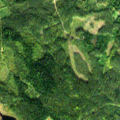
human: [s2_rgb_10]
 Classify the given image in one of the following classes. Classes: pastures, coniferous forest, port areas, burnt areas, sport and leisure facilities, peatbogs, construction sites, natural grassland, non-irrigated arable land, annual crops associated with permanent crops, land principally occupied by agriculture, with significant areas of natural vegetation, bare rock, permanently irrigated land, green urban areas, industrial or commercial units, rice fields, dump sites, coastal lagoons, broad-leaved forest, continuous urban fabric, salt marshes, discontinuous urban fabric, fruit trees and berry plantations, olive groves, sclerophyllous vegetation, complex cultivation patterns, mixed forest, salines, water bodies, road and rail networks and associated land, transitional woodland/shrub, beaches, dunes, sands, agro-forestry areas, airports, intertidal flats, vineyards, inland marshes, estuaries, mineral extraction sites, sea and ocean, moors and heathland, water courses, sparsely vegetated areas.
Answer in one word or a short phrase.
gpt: coniferous forest, mixed forest, transitional woodland/shrub, water bodies